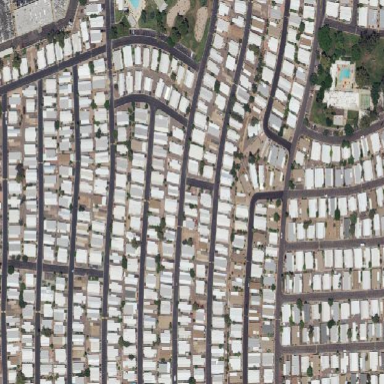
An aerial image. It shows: Residential area designated as trailer park.